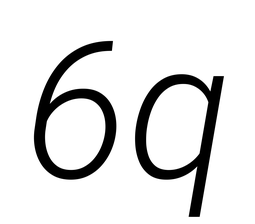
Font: Roboto-Italic_Light_Italic